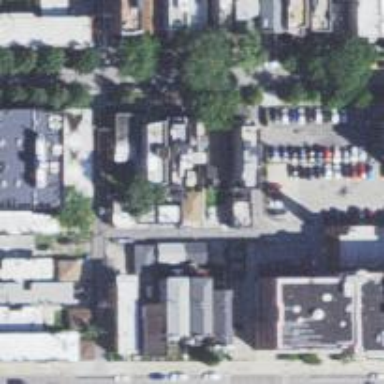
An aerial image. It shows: Alleyway designated as service road.